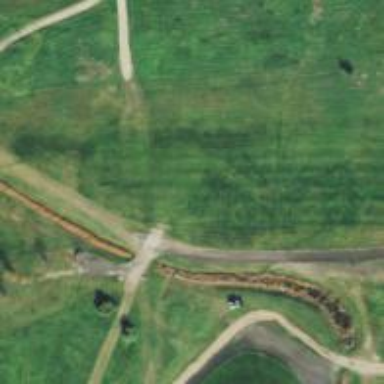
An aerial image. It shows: Footway that resembles golf path.